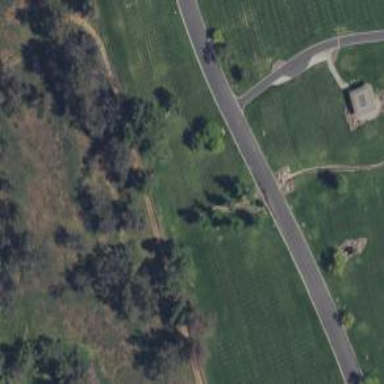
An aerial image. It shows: Grave yard.